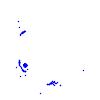
Particle: kaon